Question: I have created a grid design using bootstrap 3 but divs are not stacking properly
Here is what i am getting

Look at the second row. First and third low are working properly but looks like second row is affected by the content of first row. How to fix this?
'''
<div class="col-md-2 col-xs-12 col-sm-3 songblock" id="songblock">
<div class="album-art" id="albumArt">
<img src="images/glass.jpg" alt="IMAGE" />
</div>
<div class="song-text">
<div class="song-box-title">Song title</div>
<div class="song-box-channel">Channel Name</div>
<div class="song-box-views">202,432,121</div>
</div>
</div>
</div>
<div class="col-md-2 col-xs-12 col-sm-3 songblock" id="songblock">
<div class="album-art" id="albumArt">
<img src="images/glass.jpg" alt="IMAGE" />
</div>
<div class="song-text">
<div class="song-box-title">Song title</div>
<div class="song-box-channel">Channel Name</div>
<div class="song-box-views">202,432,121</div>
</div>
</div>
</div>
'''
In css i was told to do this-:
'''
.row-fluid [class*="span"]:first-child {
margin-left: 0;
'''
}
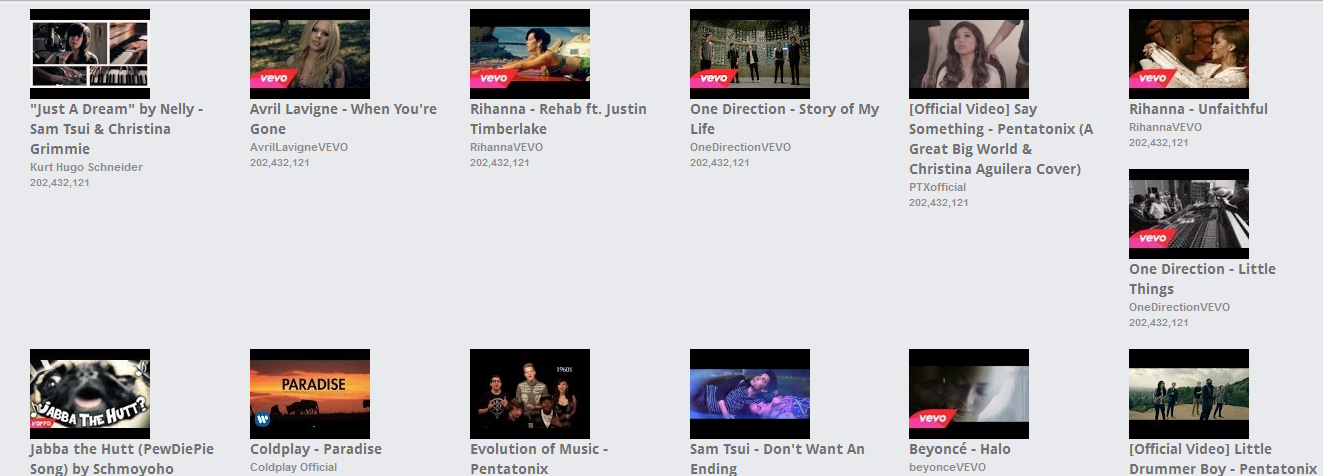
Answer: You are having float clearing issues. Add this after the 6th column div:
'''
<div class="clearfix visible-md"></div>
'''
You can add more visible instance if you are having the same problem on other viewports:
'''
<div class="clearfix visible-sm visible-md"></div>
'''
More info: Responsive column resets: <URL>